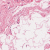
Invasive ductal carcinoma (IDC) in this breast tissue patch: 0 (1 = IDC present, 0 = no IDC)